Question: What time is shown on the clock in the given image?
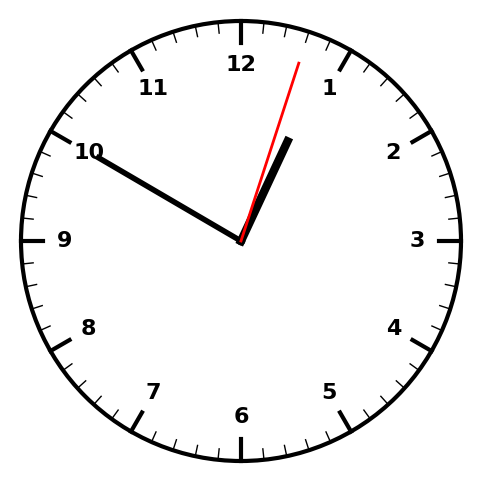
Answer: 12:50:03